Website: macys
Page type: billing-address
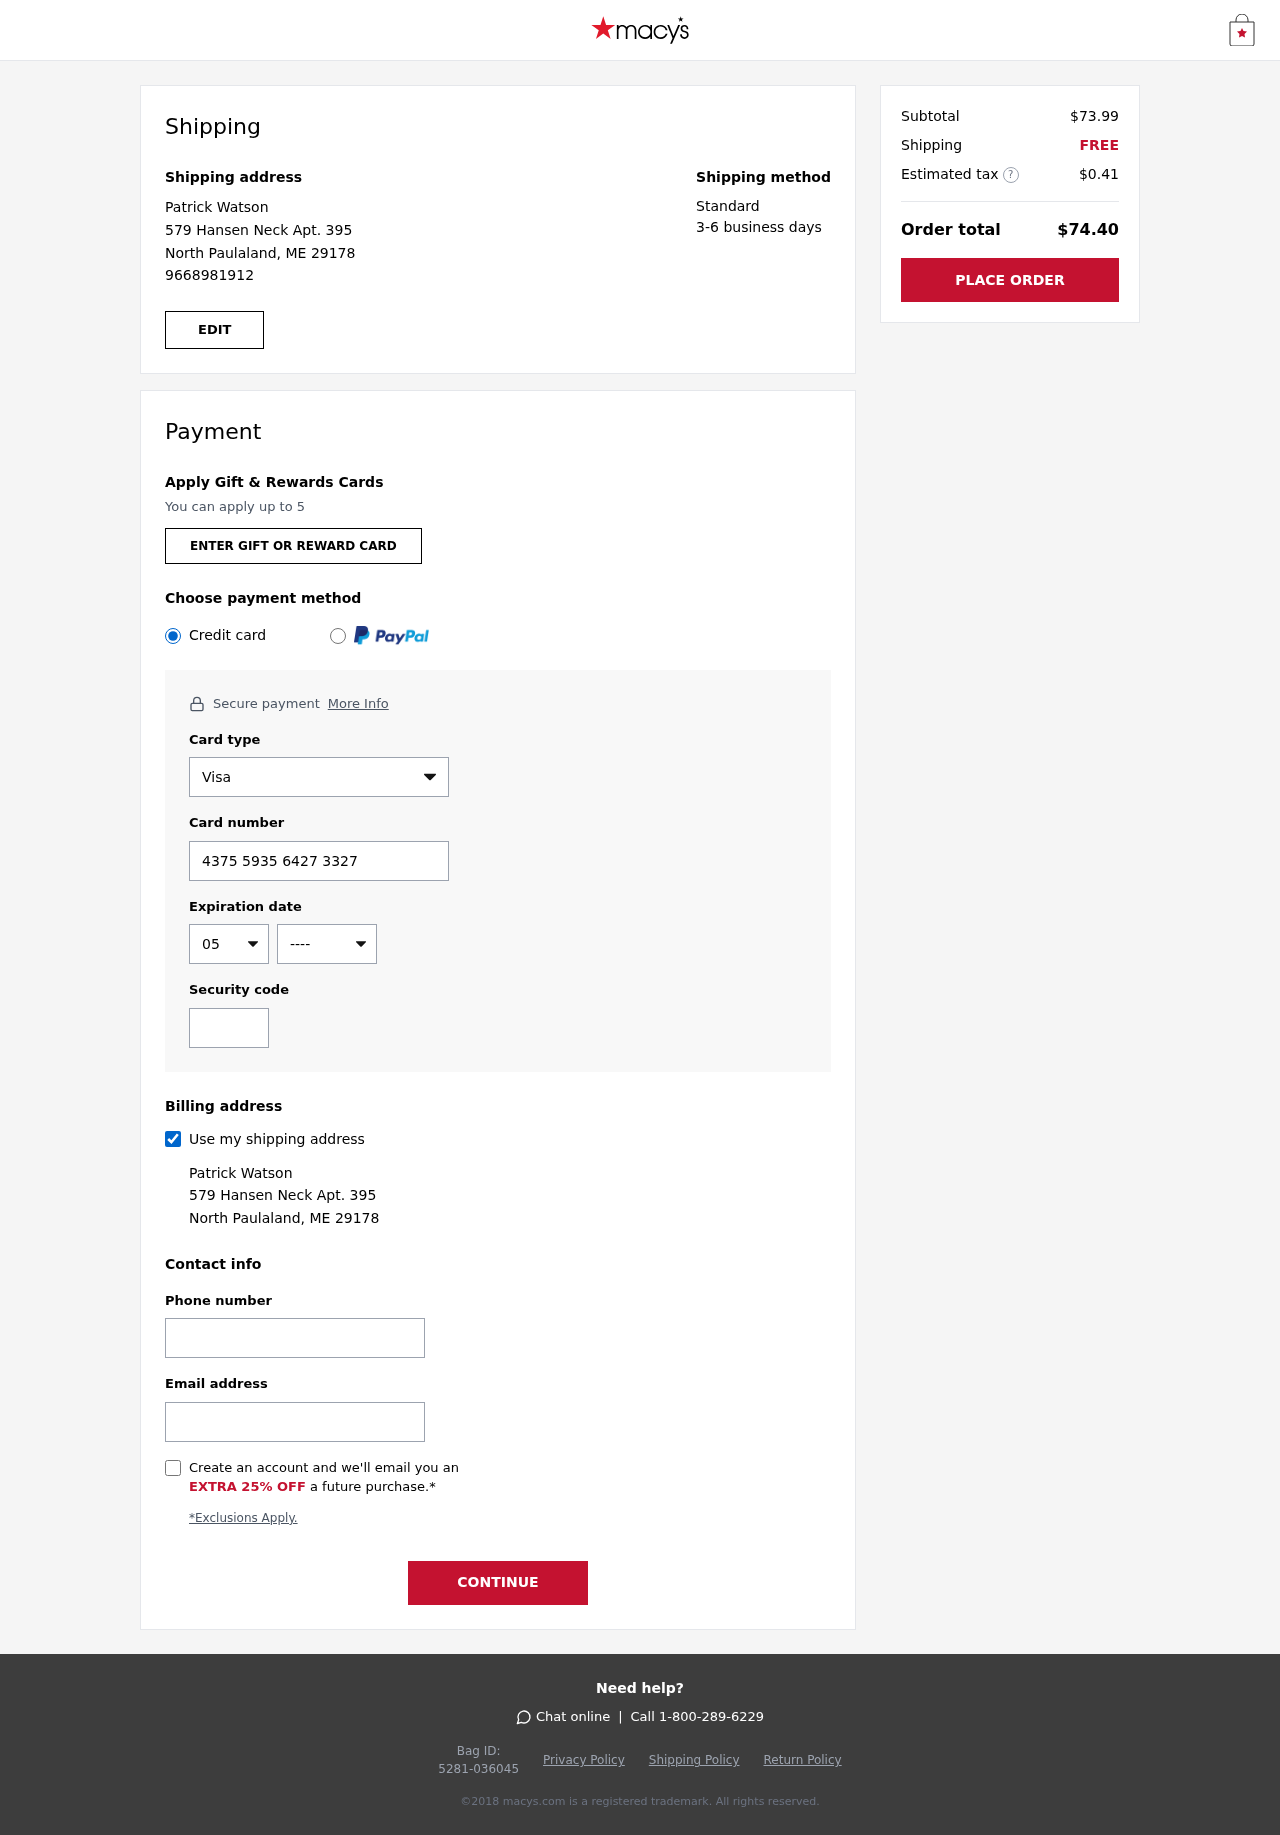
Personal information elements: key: PII_CARD_CVV
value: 525
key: PII_CARD_EXPIRY_MONTH
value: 05
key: PII_CARD_EXPIRY_YEAR
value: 29
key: PII_CARD_NUMBER
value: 4375 5935 6427 3327
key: PII_CARD_TYPE
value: Visa
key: PII_EMAIL
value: patrick_watson@gmail.com
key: PII_FULLNAME
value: Patrick Watson
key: PII_PHONE
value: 9668981912
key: PII_STREET
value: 579 Hansen Neck Apt. 395
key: PII_CITY_STATE_ZIP
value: North Paulaland, ME 29178
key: PII_FIRSTNAME
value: Patrick
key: PII_LASTNAME
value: Watson
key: PII_FULLNAME2
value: Patrick Watson
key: PII_FULLNAME3
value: Patrick Watson
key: PII_FIRSTNAME2
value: Patrick
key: PII_FIRSTNAME3
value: Patrick
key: PII_LASTNAME2
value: Watson
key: PII_LASTNAME3
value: Watson
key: PII_FIRSTNAME_DERIVED
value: Patrick
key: PII_LASTNAME_DERIVED
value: Watson
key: PII_FULLNAME_DERIVED
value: Patrick Watson
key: PII_NAME_FULL_DERIVED
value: Patrick Watson
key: PII_PHONE2
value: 9668981912
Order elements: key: ORDER_SUBTOTAL
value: $73.99
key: ORDER_SHIPPING_COST
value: FREE
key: ORDER_TAX
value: $0.41
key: ORDER_TOTAL
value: $74.40